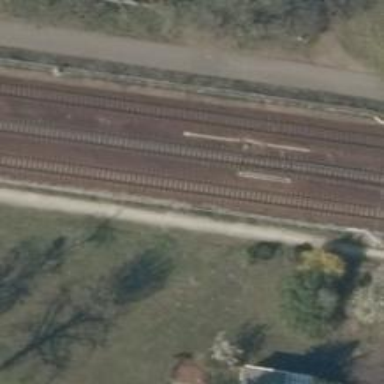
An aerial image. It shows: Railway switch.